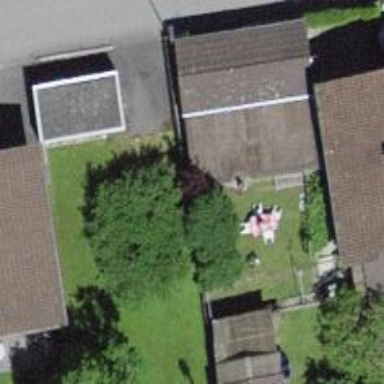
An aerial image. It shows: Garage.